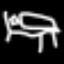
Label: bed